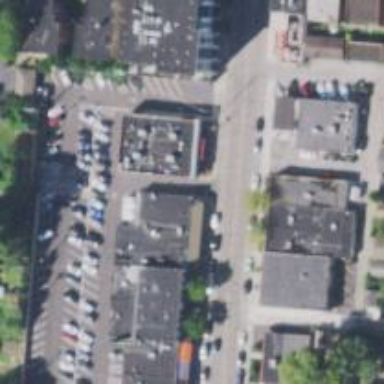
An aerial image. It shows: Alleyway designated as service road.